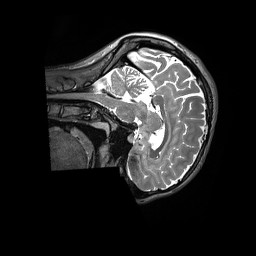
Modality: T2w
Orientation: sagittal
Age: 21
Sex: female
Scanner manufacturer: siemens
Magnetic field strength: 3 T
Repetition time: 3.2 s
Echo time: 0.408 s